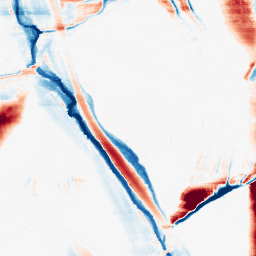
Category: morphological
Decomposition family: morphological_ellipse
Decomposition parameters: operation: average
width: 5
height: 50
Upsampling method: quintic
Upsampling parameters: scale: 4
Upsampling scale: 4